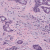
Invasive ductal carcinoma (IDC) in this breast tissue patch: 1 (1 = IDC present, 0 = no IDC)